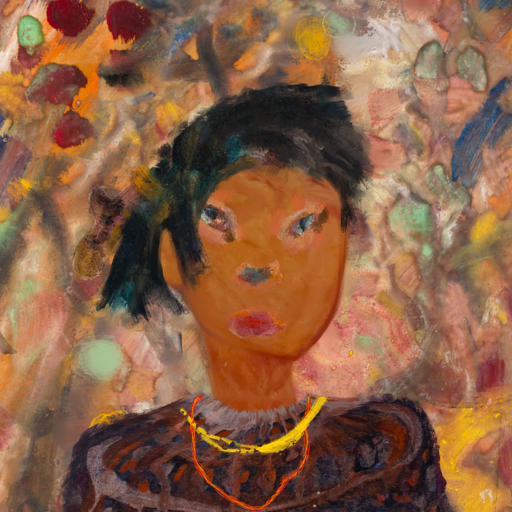
Background: Mother_And_Son_Mother, Head And Neck Front: Pious_Lady, Face Front: Boggyland, Bust: Hypocrite, Hair Front: Pipe, Head Accessory: Blank, Second Necklace: Gypsy_Mother_2, Necklace: Irani_1, Baby: Blank